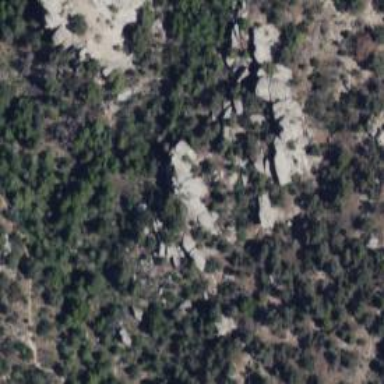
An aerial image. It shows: Natural cliff.